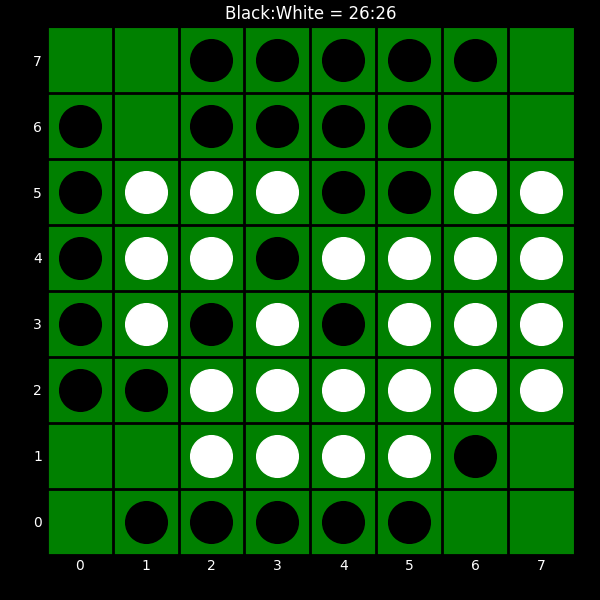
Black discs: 26
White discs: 26